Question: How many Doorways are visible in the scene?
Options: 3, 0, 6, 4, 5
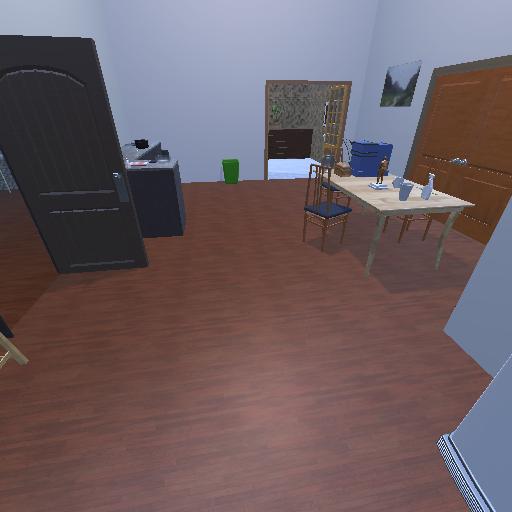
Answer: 3